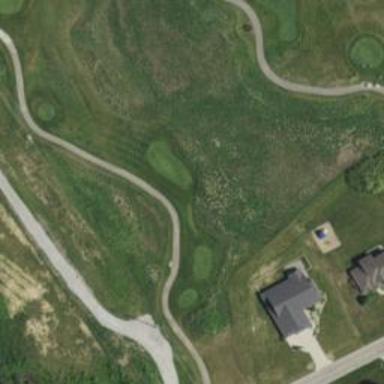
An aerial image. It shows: Path for both roads and golfers.